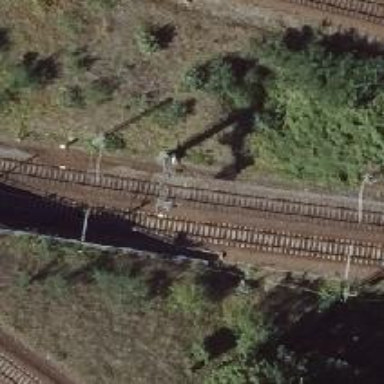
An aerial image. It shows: Railway signal.